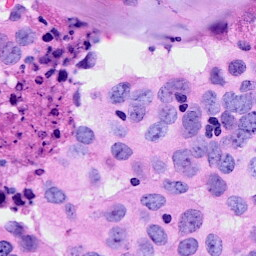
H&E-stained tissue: Breast